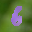
Label: 6